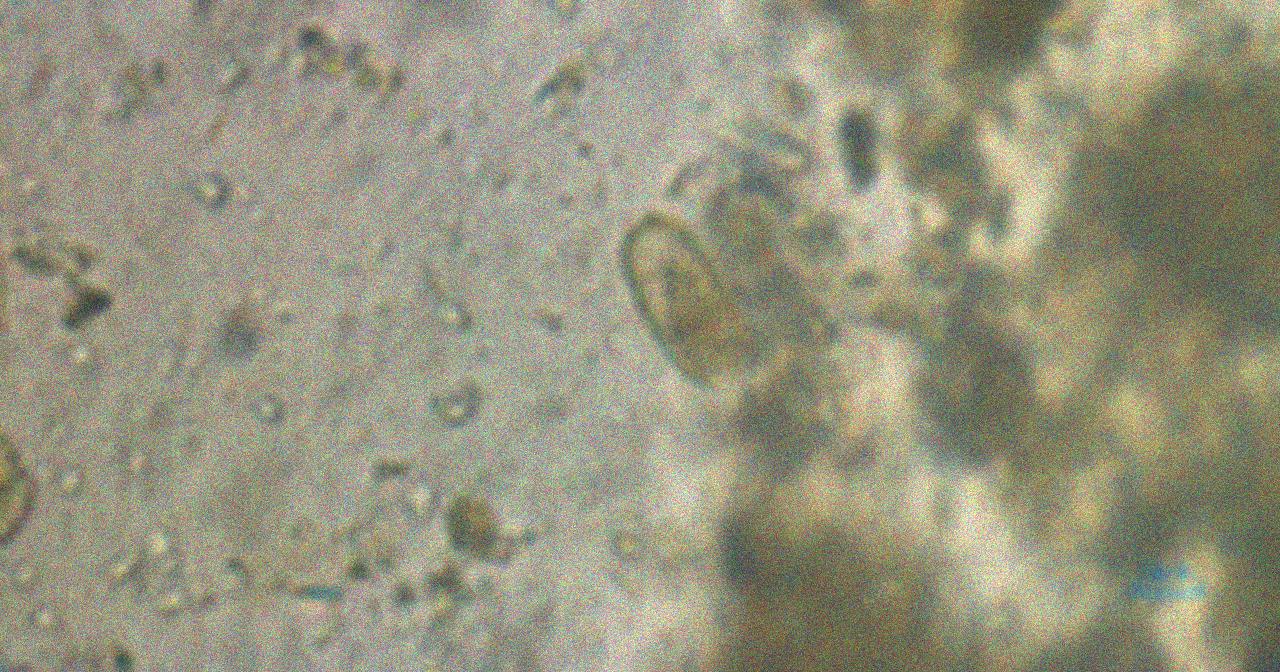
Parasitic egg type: Capillaria philippinensis